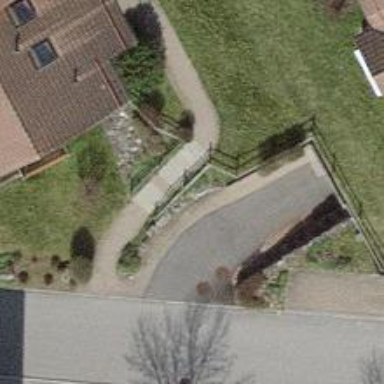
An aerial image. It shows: Path.